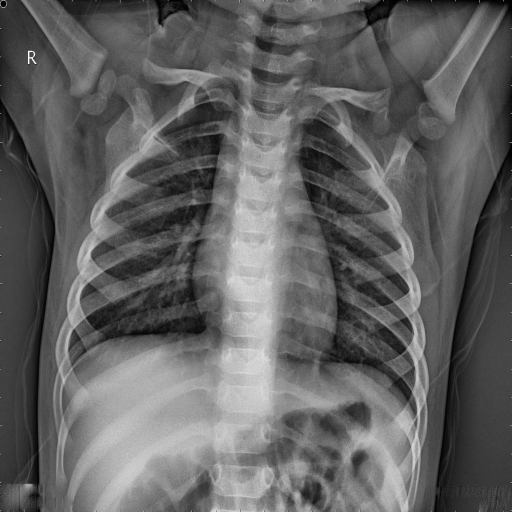
Finding: NORMAL